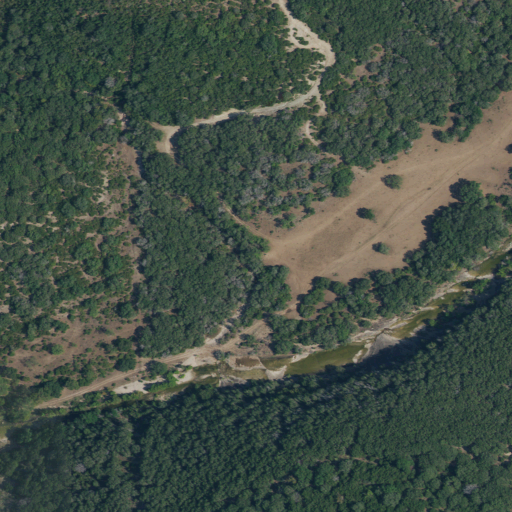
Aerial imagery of valley in Texas named Rock Hollow containing evergreen forest, shrub, grassland, open water, and deciduous forest